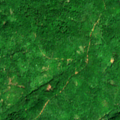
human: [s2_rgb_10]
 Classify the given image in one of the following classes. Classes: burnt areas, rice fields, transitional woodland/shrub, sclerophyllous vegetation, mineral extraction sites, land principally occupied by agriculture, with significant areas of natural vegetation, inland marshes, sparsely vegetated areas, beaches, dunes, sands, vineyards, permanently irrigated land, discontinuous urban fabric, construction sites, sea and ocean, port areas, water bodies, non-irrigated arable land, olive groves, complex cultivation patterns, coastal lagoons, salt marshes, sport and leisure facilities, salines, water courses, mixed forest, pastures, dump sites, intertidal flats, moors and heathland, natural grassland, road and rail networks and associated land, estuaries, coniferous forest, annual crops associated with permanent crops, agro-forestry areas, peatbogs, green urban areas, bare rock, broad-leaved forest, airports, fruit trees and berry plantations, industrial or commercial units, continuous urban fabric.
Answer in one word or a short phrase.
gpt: broad-leaved forest, transitional woodland/shrub